Field crop: maize
Growth stage: 2
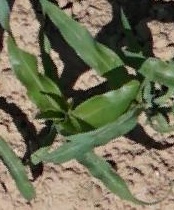
Species: maize